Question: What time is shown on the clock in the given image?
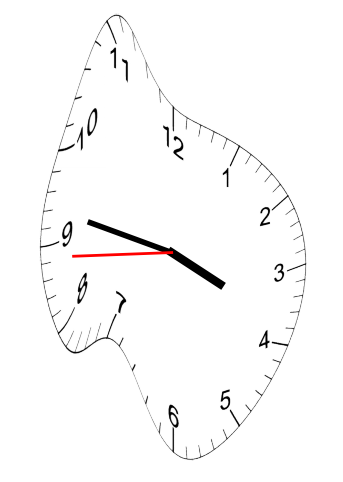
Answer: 03:46:44